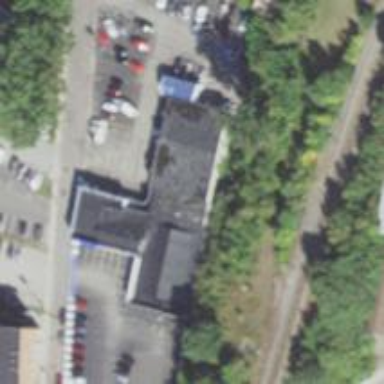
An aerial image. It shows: Commercial building with car shop.